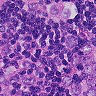
Metastatic tissue present: yes